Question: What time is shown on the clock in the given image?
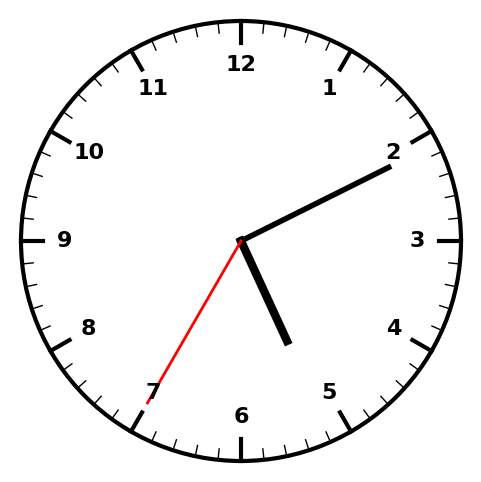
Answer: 05:10:35